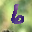
Label: 6